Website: walmart
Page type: account-selection
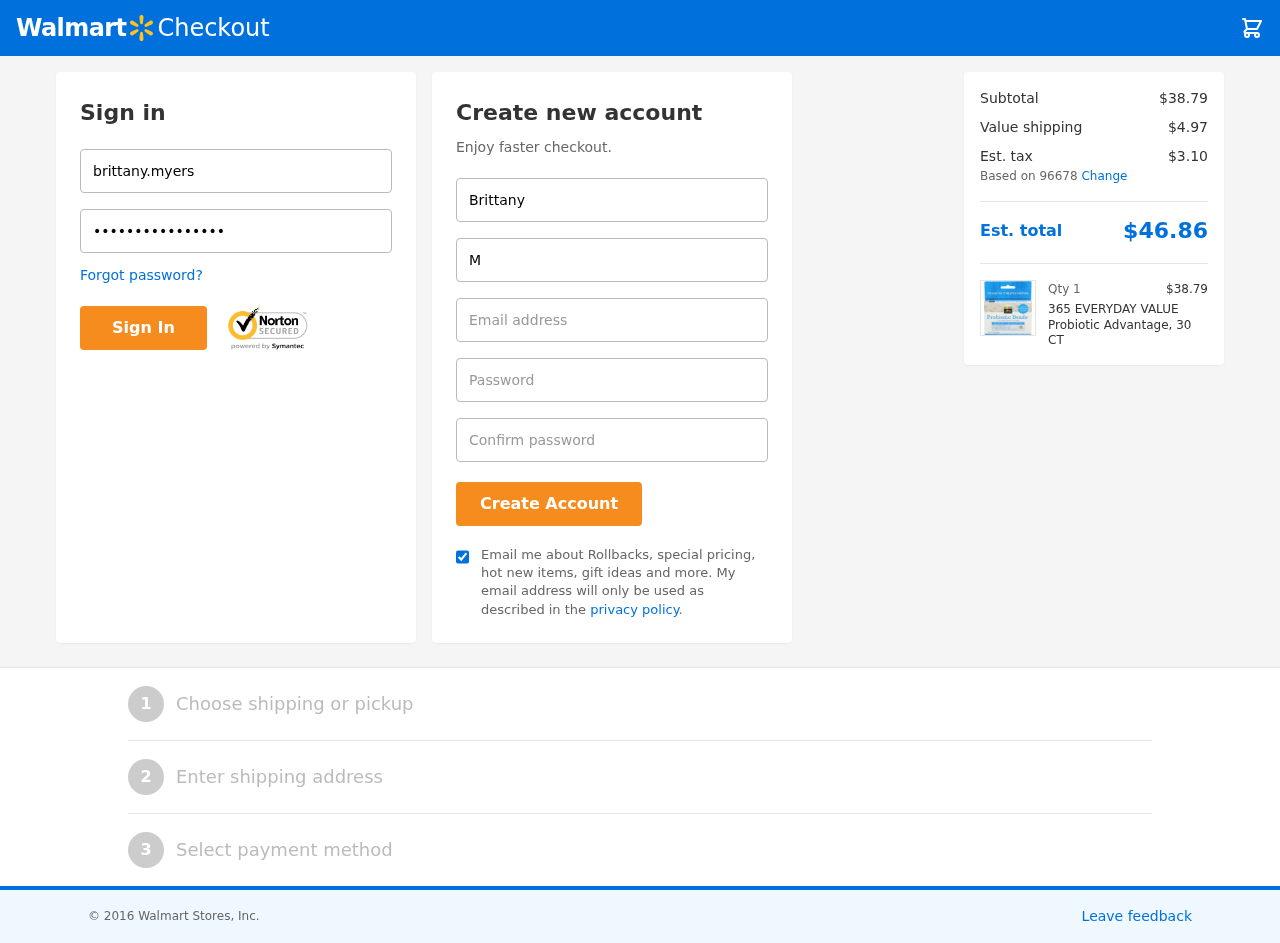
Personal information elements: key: PII_EMAIL
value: brittany.myers@gmail.com
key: PII_FIRSTNAME
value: Brittany
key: PII_LASTNAME
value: Myers
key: PII_LOGIN_USERNAME
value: brittany.myers
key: PII_POSTCODE
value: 96678
Product elements: key: PRODUCT1_NAME
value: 365 EVERYDAY VALUE Probiotic Advantage, 30 CT
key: PRODUCT1_PRICE
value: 38.79
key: PRODUCT1_QUANTITY
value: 1
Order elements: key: ORDER_SUBTOTAL
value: $38.79
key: ORDER_SHIPPING_COST
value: $4.97
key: ORDER_TAX
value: $3.10
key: ORDER_TOTAL
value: $46.86